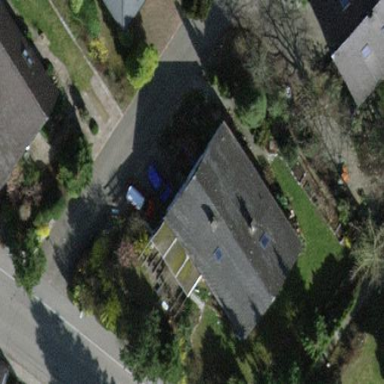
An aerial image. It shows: Detached building.